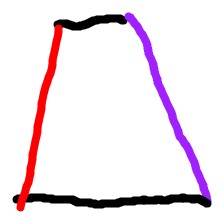
Shape: trapezoid